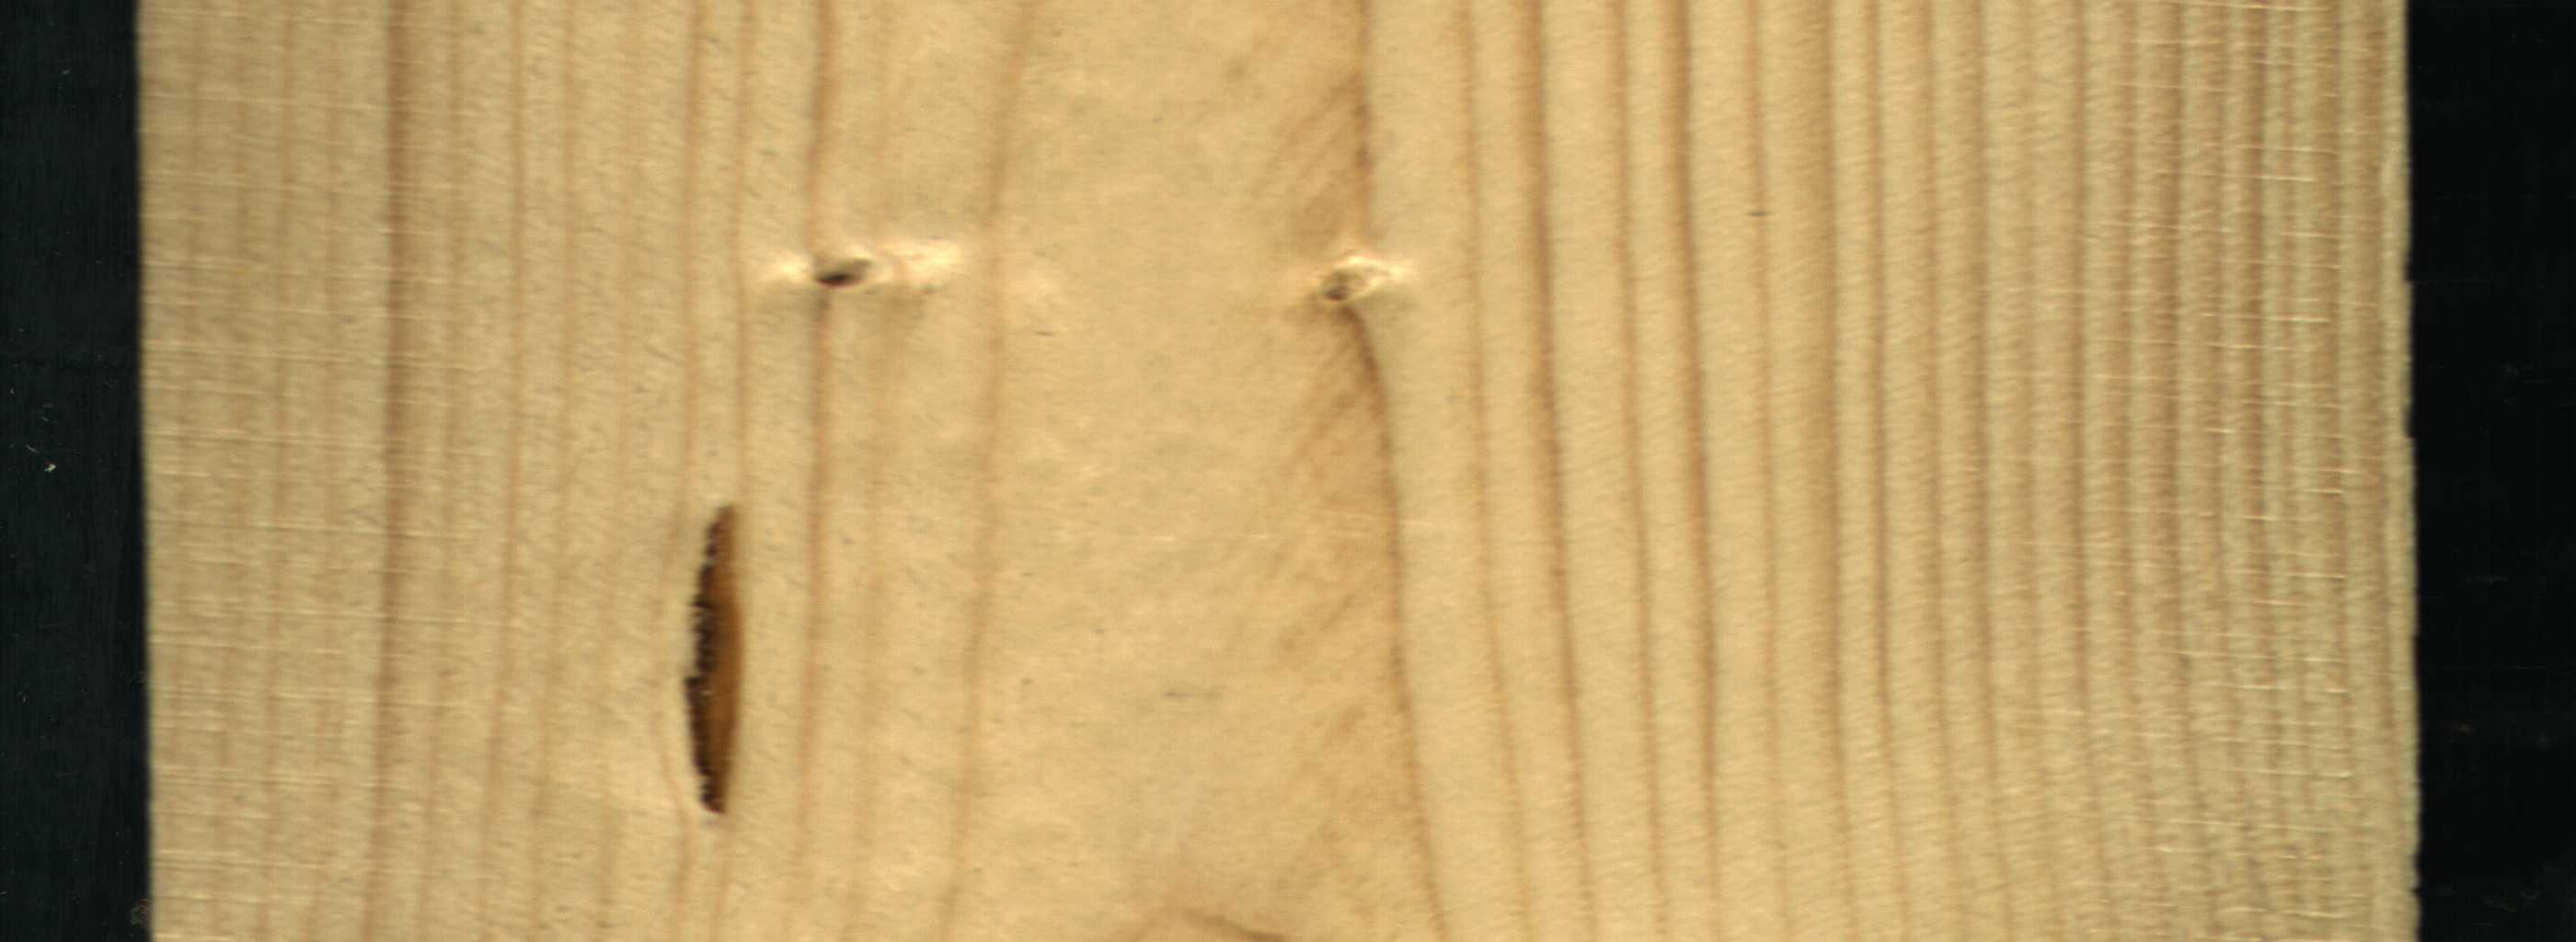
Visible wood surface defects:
resin
Live_Knot
Live_Knot